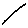
Label: line